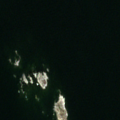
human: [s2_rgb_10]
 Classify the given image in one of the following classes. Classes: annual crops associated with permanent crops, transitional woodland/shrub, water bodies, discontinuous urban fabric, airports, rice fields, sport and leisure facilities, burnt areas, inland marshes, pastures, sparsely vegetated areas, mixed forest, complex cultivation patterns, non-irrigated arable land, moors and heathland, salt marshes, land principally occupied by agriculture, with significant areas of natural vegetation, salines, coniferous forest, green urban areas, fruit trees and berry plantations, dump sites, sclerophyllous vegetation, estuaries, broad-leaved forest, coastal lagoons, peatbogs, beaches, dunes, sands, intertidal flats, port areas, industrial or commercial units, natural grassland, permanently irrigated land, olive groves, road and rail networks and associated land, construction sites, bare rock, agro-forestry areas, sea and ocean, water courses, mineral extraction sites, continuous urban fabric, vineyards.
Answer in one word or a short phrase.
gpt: sea and ocean